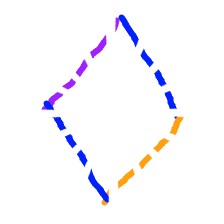
Shape: rhombus